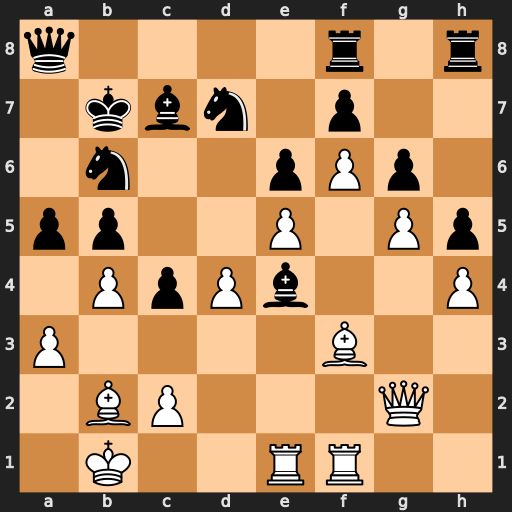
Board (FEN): q4r1r/1kbn1p2/1n2pPp1/pp2P1Pp/1PpPb2P/P4B2/1BP3Q1/1K2RR2
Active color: w
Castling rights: -
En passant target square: -
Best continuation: Bxe4+ Ka6 Bxa8